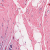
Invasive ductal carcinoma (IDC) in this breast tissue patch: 0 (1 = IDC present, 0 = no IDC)